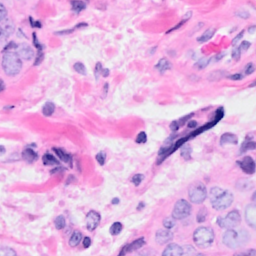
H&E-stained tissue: Breast